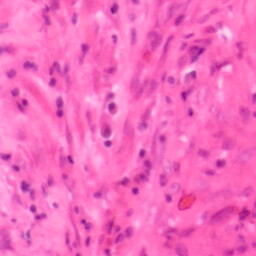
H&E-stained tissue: Colon